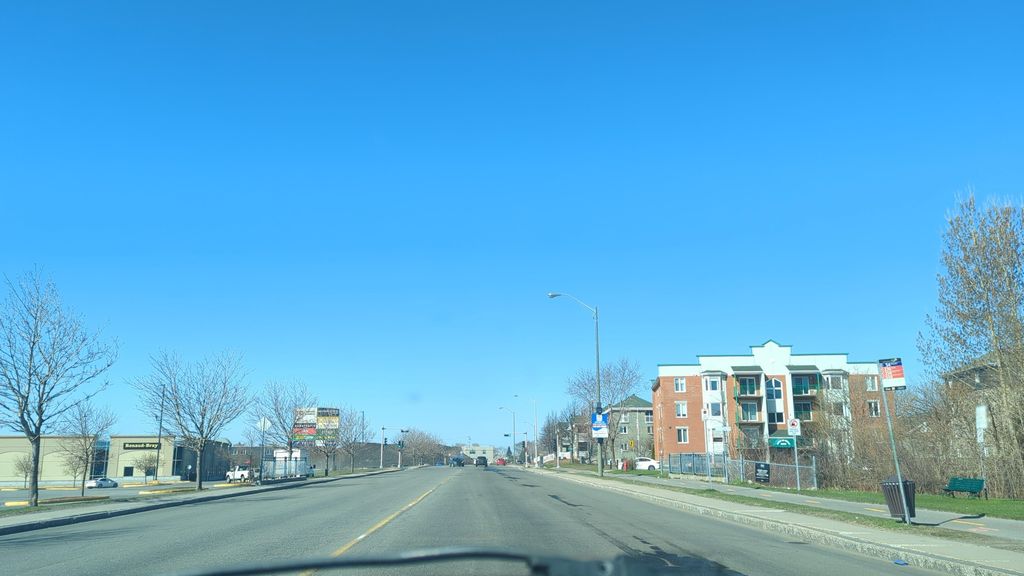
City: quebec_city